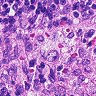
Metastatic tissue present: no